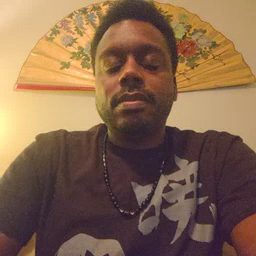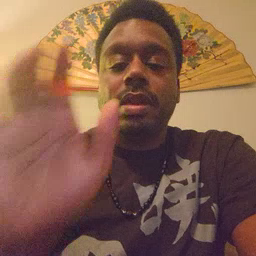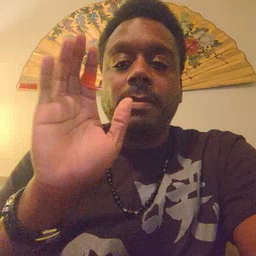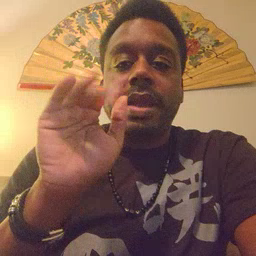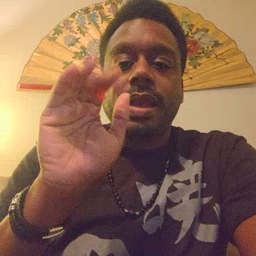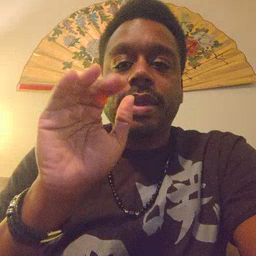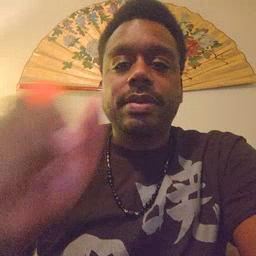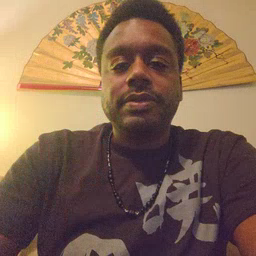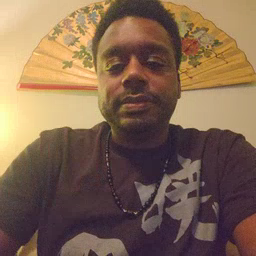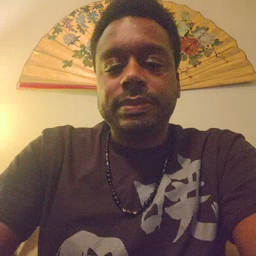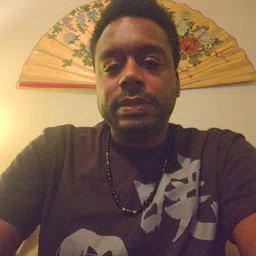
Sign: bye